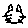
Label: cat